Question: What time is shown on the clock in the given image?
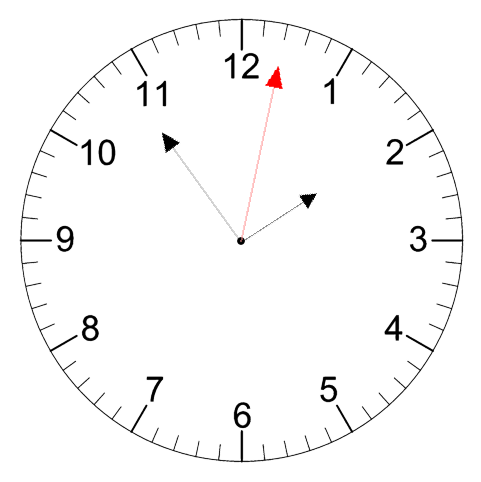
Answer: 01:54:02